Interaction volume radius: 10 \u00c5
Interaction volume height: 30 \u00c5
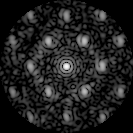
Disorder parameter: 0.4612